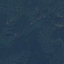
Land use / land cover: Forest